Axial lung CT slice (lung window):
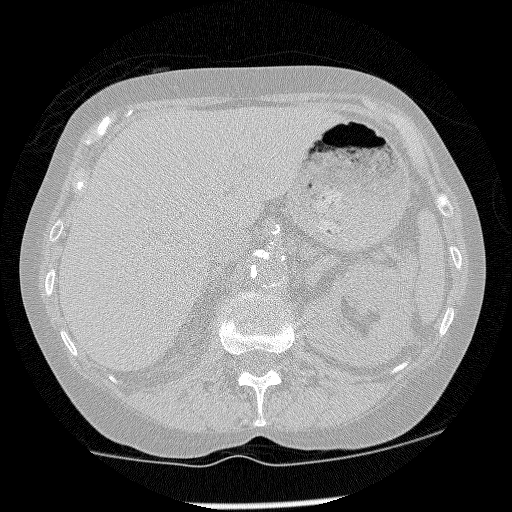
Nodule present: no